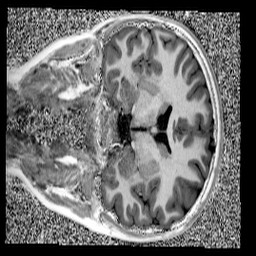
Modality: UNIT1
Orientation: coronal
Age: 12
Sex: female
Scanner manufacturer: siemens
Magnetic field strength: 3 T
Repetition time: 4 s
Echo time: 0.00303 s